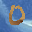
Label: 0